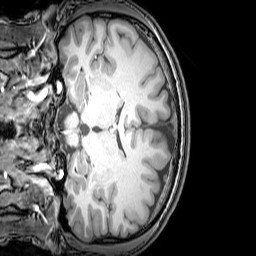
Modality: T1w
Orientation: coronal
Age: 25
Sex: male
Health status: healthy
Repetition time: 0.081 s
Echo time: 0.037 s